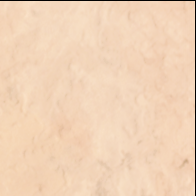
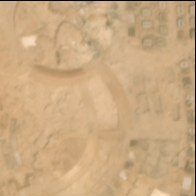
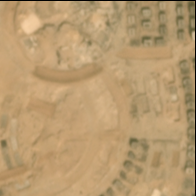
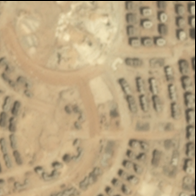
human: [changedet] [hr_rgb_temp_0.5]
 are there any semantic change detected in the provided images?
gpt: a construction site with a house appears .

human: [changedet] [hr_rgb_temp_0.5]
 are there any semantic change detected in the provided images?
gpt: some roads and many houses are built .

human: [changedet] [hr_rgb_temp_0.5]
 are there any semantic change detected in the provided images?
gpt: some houses are built on bareland .

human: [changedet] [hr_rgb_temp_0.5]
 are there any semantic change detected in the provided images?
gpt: some roads and several houses are built on bareland .

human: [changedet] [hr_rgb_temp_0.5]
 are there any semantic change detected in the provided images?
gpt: some intersecting roads and several arranged houses appeared in the scene .